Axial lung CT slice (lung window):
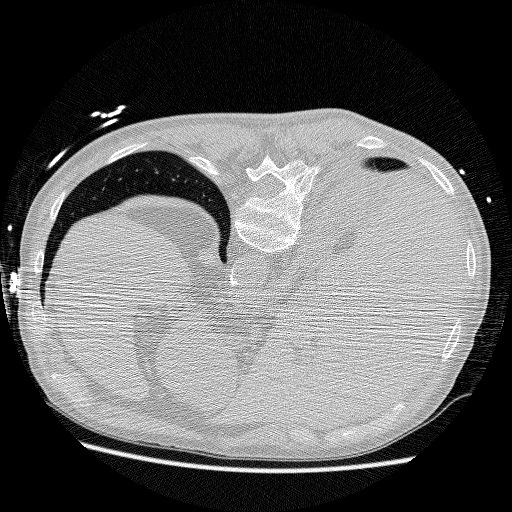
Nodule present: no